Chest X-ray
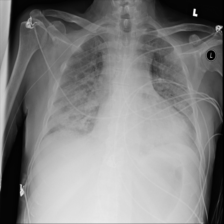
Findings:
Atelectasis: negative
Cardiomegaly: negative
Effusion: negative
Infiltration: positive
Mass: negative
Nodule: negative
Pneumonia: positive
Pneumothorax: negative
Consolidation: negative
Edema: positive
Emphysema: negative
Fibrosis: negative
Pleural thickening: negative
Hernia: negative